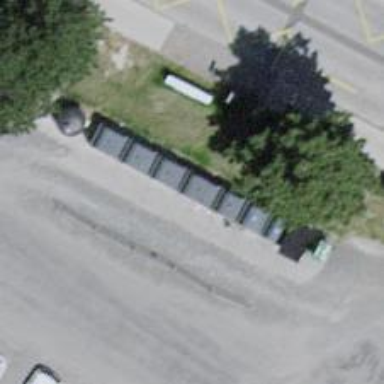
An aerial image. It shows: Recycling center.